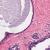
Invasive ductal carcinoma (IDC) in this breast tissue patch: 0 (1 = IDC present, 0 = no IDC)